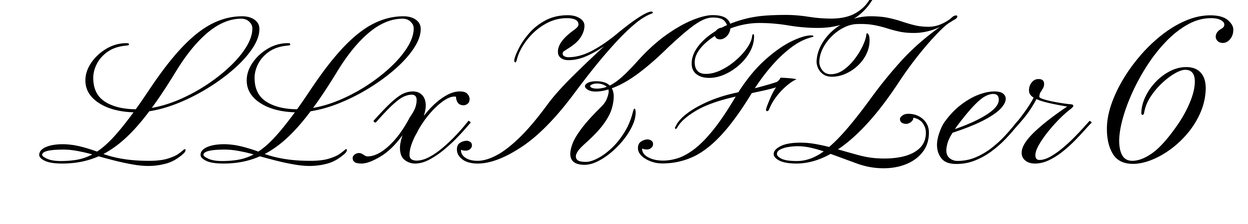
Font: PinyonScript-Regular